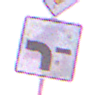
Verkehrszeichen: VerlaufVorfahrtsstrasse6
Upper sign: Vorfahrtsstrasse
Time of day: SunriseSunset
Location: Outdoor (Nature)
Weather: PartlyCloudy
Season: NotSpecified
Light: Natural